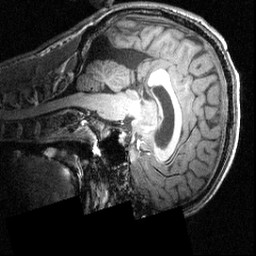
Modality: T1w
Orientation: sagittal
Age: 21
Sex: male
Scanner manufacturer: siemens
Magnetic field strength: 3.951 T
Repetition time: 1.5 s
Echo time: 0.00335 s